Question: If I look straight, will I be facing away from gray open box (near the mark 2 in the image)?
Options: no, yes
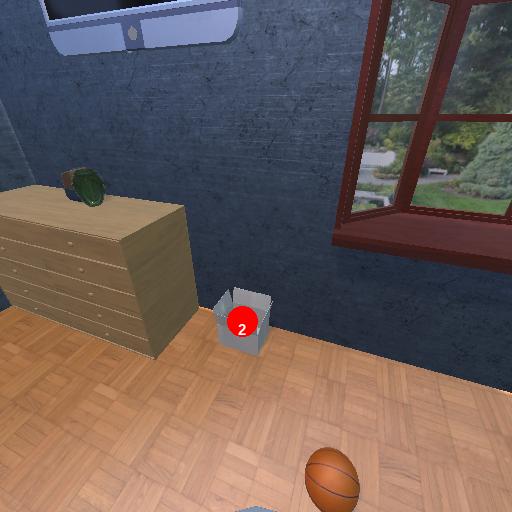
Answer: no